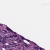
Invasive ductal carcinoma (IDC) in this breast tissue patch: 1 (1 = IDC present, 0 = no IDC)